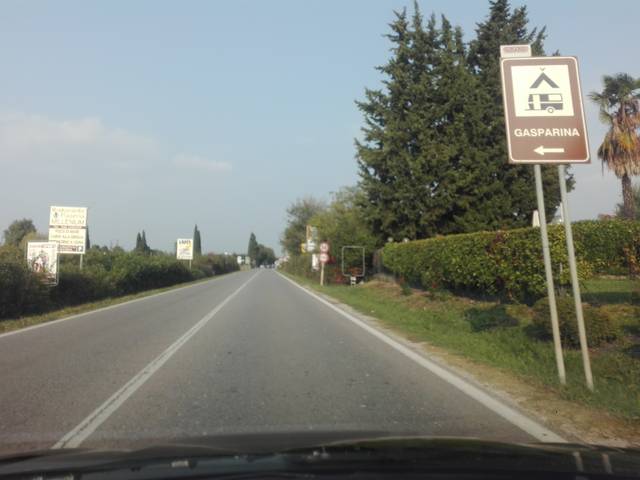
Region: Italy
Coordinates: 45.449, 10.712